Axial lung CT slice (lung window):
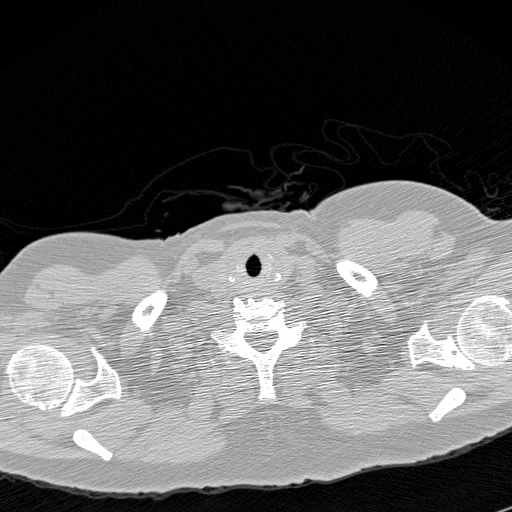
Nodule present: no